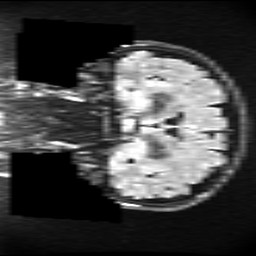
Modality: FLAIR
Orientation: coronal
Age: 52
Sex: female
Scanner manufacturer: ge
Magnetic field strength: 3 T
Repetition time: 11 s
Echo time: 0.1497 s